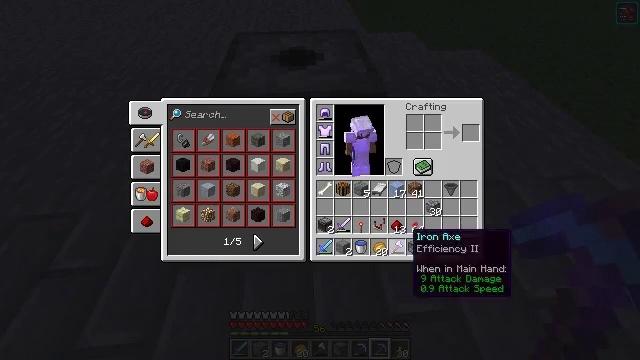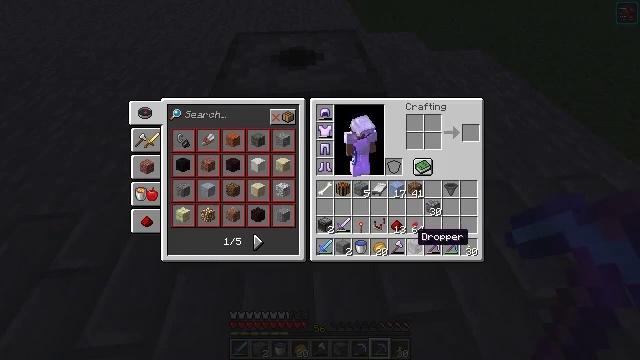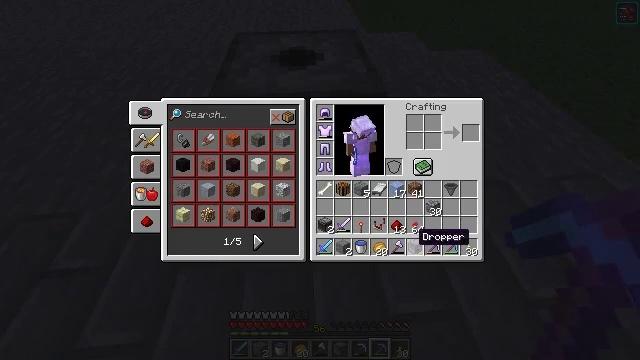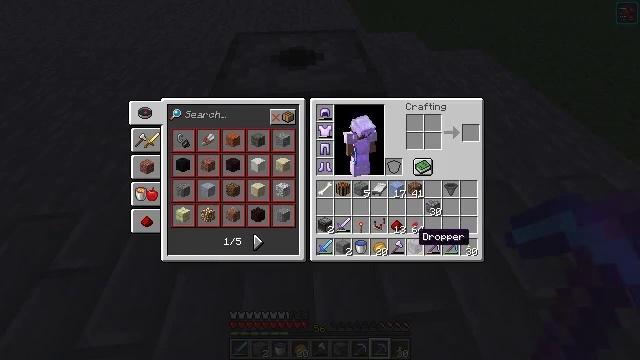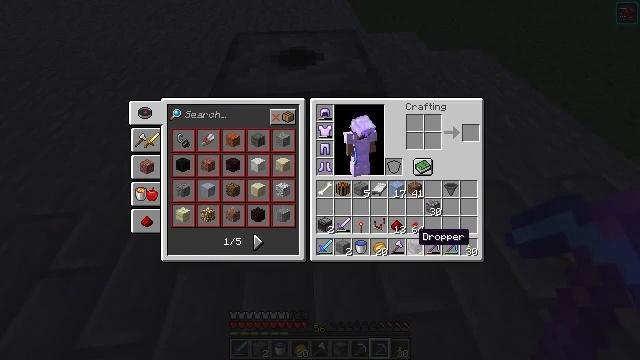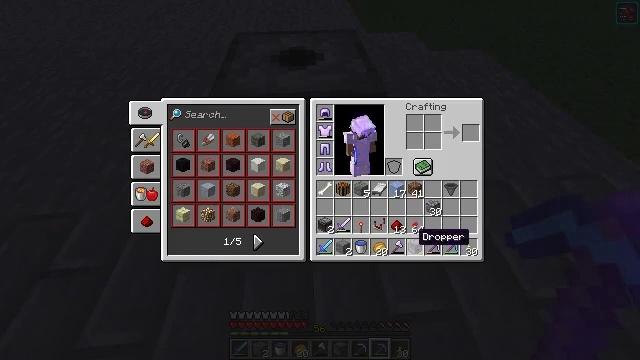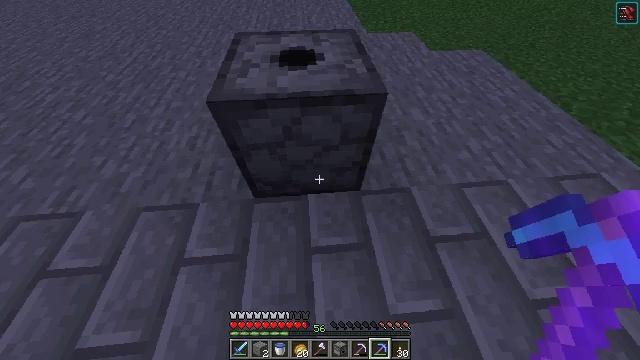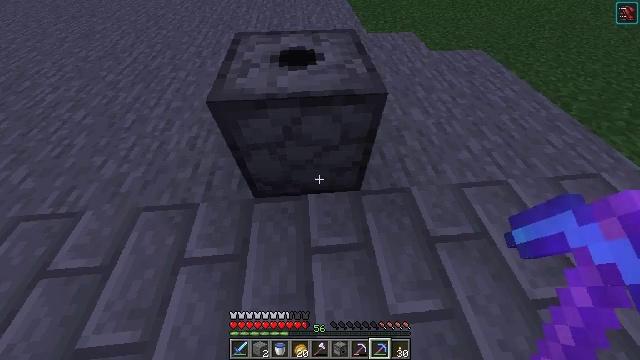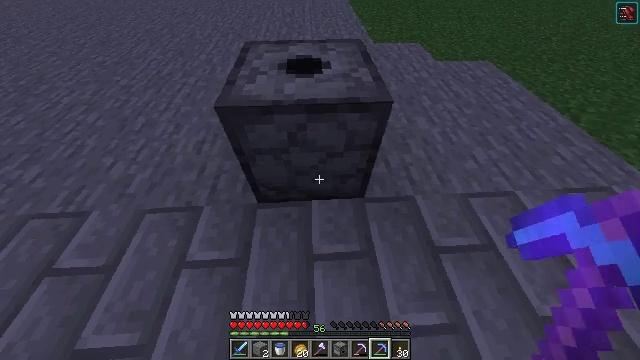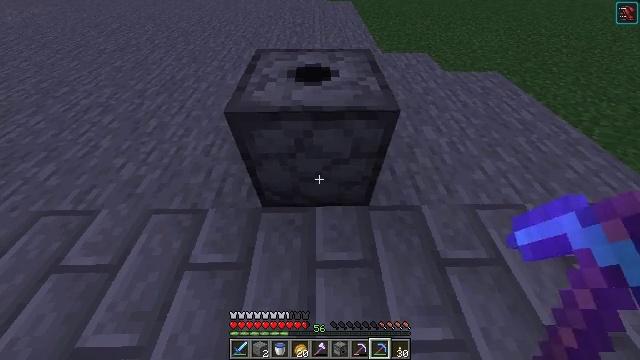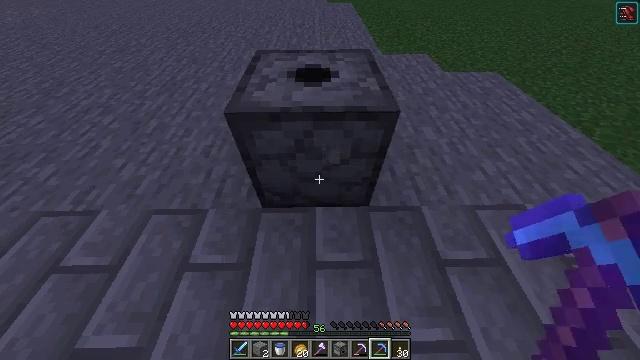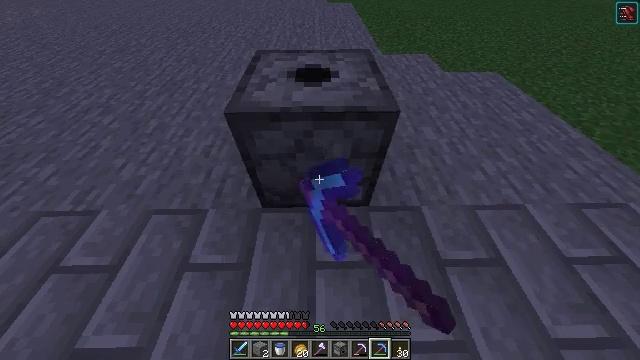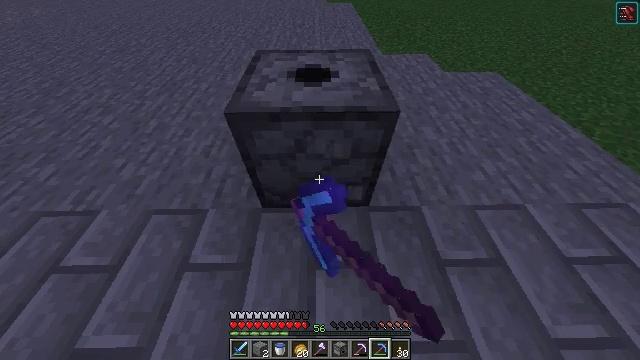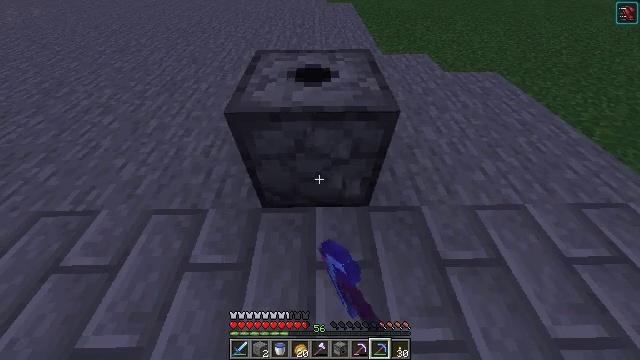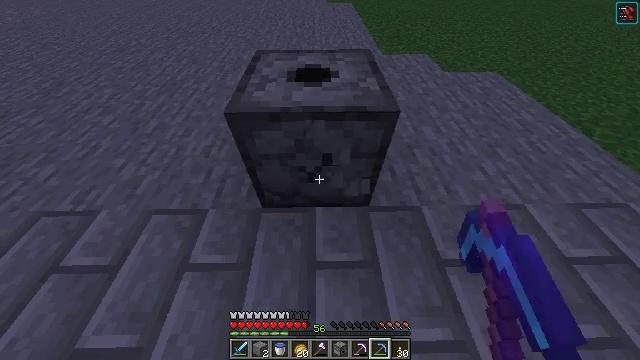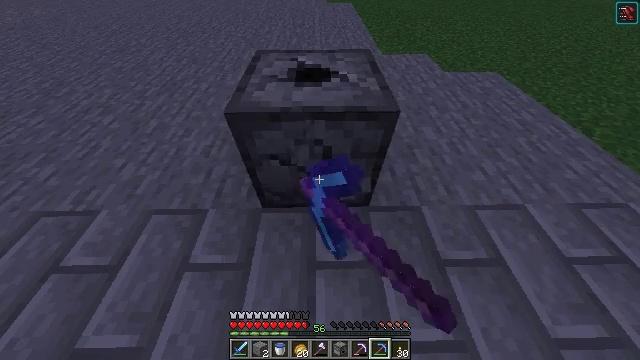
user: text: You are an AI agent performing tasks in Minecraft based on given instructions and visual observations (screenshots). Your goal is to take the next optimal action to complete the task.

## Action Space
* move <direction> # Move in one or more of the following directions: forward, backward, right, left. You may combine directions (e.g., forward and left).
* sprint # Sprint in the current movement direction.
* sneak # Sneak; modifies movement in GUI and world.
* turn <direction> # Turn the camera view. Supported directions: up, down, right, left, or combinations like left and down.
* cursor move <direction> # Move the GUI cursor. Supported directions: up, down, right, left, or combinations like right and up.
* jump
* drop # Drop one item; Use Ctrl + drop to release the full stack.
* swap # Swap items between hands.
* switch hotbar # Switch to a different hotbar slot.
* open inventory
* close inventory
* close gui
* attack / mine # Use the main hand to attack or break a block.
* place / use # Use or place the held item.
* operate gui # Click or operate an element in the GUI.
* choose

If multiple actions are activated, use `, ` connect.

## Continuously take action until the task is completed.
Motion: motion action
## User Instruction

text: Collect the dispenser for reuse.
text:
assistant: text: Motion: no_op
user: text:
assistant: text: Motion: no_op
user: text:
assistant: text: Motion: no_op
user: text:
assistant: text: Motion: no_op
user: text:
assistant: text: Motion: no_op
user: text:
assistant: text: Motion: close inventory
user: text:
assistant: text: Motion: close inventory
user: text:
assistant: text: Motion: turn left and up
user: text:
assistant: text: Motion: turn left and up
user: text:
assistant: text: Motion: attack / mine
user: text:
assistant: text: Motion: attack / mine
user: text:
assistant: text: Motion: attack / mine
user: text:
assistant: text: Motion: attack / mine
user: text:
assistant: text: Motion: attack / mine
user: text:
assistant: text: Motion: attack / mine
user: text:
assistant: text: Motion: attack / mine
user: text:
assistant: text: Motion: attack / mine
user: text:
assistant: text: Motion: attack / mine
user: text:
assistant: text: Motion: attack / mine
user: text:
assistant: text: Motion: attack / mine
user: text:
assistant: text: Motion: no_op
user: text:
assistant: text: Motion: no_op
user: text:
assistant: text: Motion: no_op